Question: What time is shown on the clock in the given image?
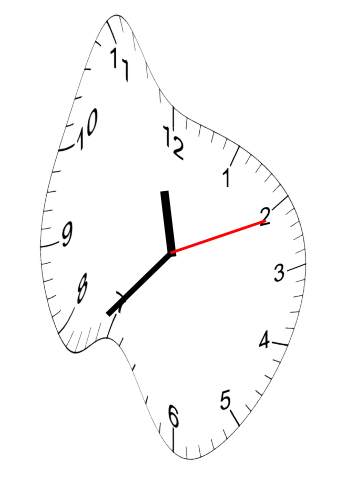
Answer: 11:37:11